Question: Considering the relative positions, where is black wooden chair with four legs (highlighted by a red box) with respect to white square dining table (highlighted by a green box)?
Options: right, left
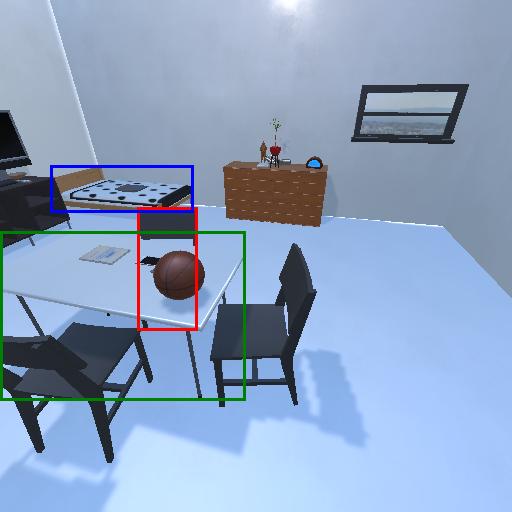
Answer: right